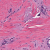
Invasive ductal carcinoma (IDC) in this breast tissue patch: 0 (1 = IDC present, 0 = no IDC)